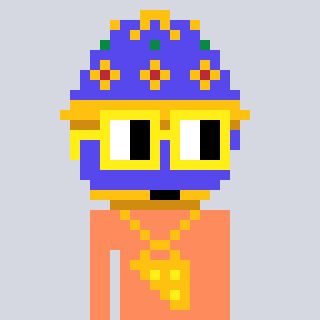
a pixel art character with square yellow glasses, a faberge-shaped head and a peachy-colored body on a cool background